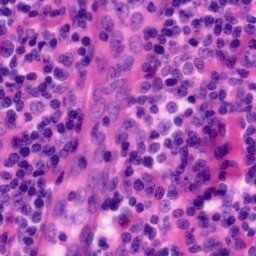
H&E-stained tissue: Tonsil